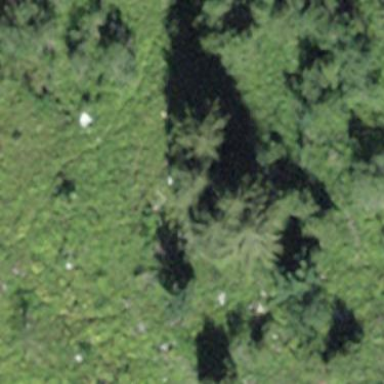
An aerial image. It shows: Forest area.